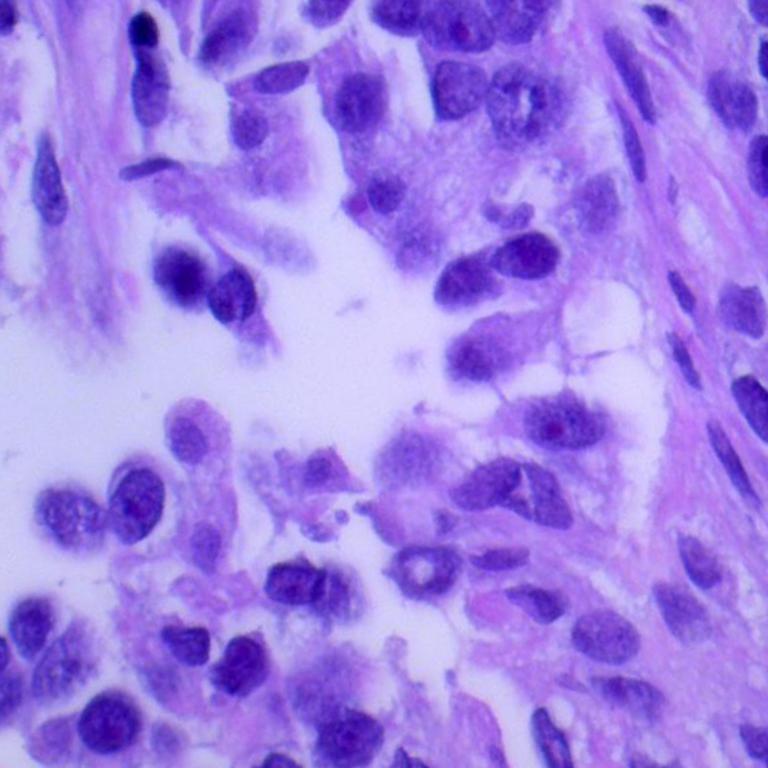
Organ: lung
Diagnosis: adenocarcinomas